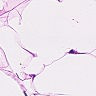
Metastatic tissue present: no